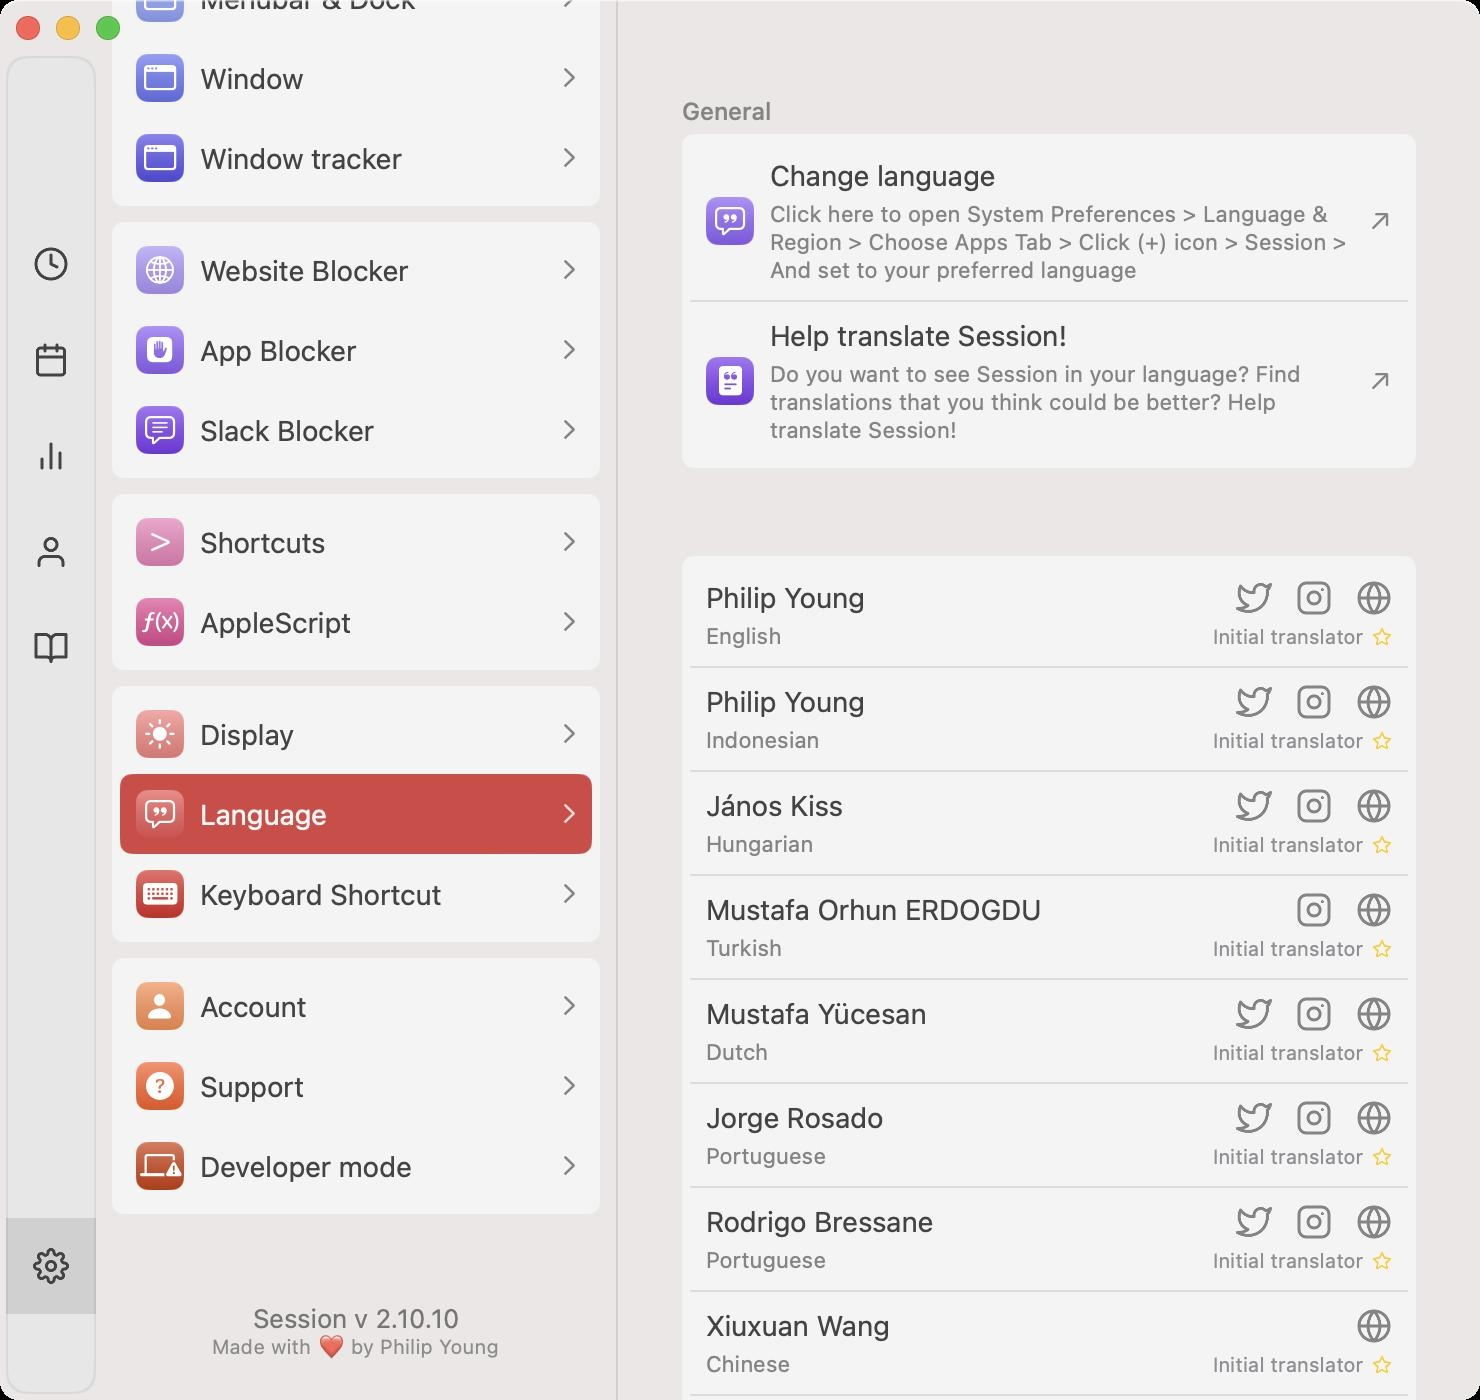
Accessibility tree:
{"name": "Session_Pomodoro_Focus_Timer", "role": "AXWindow", "description": null, "role_description": "standard window", "value": null, "position": "520.00;39.00", "size": "740;700", "children": [{"name": null, "role": "AXGroup", "description": null, "role_description": "group", "value": null, "position": "0.00;0.00", "size": "740;700", "children": [{"name": null, "role": "AXButton", "description": "Close", "role_description": "button", "value": null, "position": "392.00;-148.00", "size": "20;20", "children": []}, {"name": null, "role": "AXButton", "description": "clock", "role_description": "button", "value": null, "position": "3.00;108.00", "size": "45;48", "children": []}, {"name": null, "role": "AXButton", "description": "calendar", "role_description": "button", "value": null, "position": "3.00;156.00", "size": "45;48", "children": []}, {"name": null, "role": "AXButton", "description": "bar-chart-2", "role_description": "button", "value": null, "position": "3.00;204.00", "size": "45;48", "children": []}, {"name": null, "role": "AXButton", "description": "user", "role_description": "button", "value": null, "position": "3.00;252.00", "size": "45;48", "children": []}, {"name": null, "role": "AXButton", "description": "book-open", "role_description": "button", "value": null, "position": "3.00;300.00", "size": "45;48", "children": []}, {"name": null, "role": "AXButton", "description": "settings", "role_description": "button", "value": null, "position": "3.00;609.00", "size": "45;48", "children": []}, {"name": null, "role": "AXScrollArea", "description": null, "role_description": "scroll area", "value": null, "position": "48.00;0.00", "size": "260;700", "children": [{"name": null, "role": "AXStaticText", "description": null, "role_description": "text", "value": "294 items to sync", "position": "68.00;-299.00", "size": "116;17", "children": []}, {"name": null, "role": "AXStaticText", "description": null, "role_description": "text", "value": "May not be up to date", "position": "68.00;-278.00", "size": "115;14", "children": []}, {"name": null, "role": "AXButton", "description": "↺", "role_description": "button", "value": null, "position": "260.00;-295.50", "size": "28;28", "children": []}, {"name": null, "role": "AXButton", "description": "General", "role_description": "button", "value": null, "position": "60.00;-240.00", "size": "236;40", "children": []}, {"name": null, "role": "AXButton", "description": "Profile Settings", "role_description": "button", "value": null, "position": "60.00;-200.00", "size": "236;40", "children": []}, {"name": null, "role": "AXButton", "description": "Notification, !", "role_description": "button", "value": null, "position": "60.00;-160.00", "size": "236;43", "children": []}, {"name": null, "role": "AXButton", "description": "Background sound", "role_description": "button", "value": null, "position": "60.00;-117.00", "size": "236;40", "children": []}, {"name": null, "role": "AXButton", "description": "Calendar", "role_description": "button", "value": null, "position": "60.00;-77.00", "size": "236;40", "children": []}, {"name": null, "role": "AXButton", "description": "Menubar & Dock", "role_description": "button", "value": null, "position": "60.00;-21.00", "size": "236;40", "children": []}, {"name": null, "role": "AXButton", "description": "Window", "role_description": "button", "value": null, "position": "60.00;19.00", "size": "236;40", "children": []}, {"name": null, "role": "AXButton", "description": "Window tracker", "role_description": "button", "value": null, "position": "60.00;59.00", "size": "236;40", "children": []}, {"name": null, "role": "AXButton", "description": "Website Blocker", "role_description": "button", "value": null, "position": "60.00;115.00", "size": "236;40", "children": []}, {"name": null, "role": "AXButton", "description": "App Blocker", "role_description": "button", "value": null, "position": "60.00;155.00", "size": "236;40", "children": []}, {"name": null, "role": "AXButton", "description": "Slack Blocker", "role_description": "button", "value": null, "position": "60.00;195.00", "size": "236;40", "children": []}, {"name": null, "role": "AXButton", "description": "Shortcuts", "role_description": "button", "value": null, "position": "60.00;251.00", "size": "236;40", "children": []}, {"name": null, "role": "AXButton", "description": "AppleScript", "role_description": "button", "value": null, "position": "60.00;291.00", "size": "236;40", "children": []}, {"name": null, "role": "AXButton", "description": "Display", "role_description": "button", "value": null, "position": "60.00;347.00", "size": "236;40", "children": []}, {"name": null, "role": "AXButton", "description": "Language", "role_description": "button", "value": null, "position": "60.00;387.00", "size": "236;40", "children": []}, {"name": null, "role": "AXButton", "description": "Keyboard Shortcut", "role_description": "button", "value": null, "position": "60.00;427.00", "size": "236;40", "children": []}, {"name": null, "role": "AXButton", "description": "Account", "role_description": "button", "value": null, "position": "60.00;483.00", "size": "236;40", "children": []}, {"name": null, "role": "AXButton", "description": "Support", "role_description": "button", "value": null, "position": "60.00;523.00", "size": "236;40", "children": []}, {"name": null, "role": "AXButton", "description": "Developer mode", "role_description": "button", "value": null, "position": "60.00;563.00", "size": "236;40", "children": []}, {"name": null, "role": "AXStaticText", "description": null, "role_description": "text", "value": "Session v 2.10.10", "position": "126.25;651.00", "size": "104;16", "children": []}, {"name": null, "role": "AXStaticText", "description": null, "role_description": "text", "value": "Made with ❤️ by Philip Young", "position": "106.00;667.00", "size": "144;13", "children": []}, {"name": null, "role": "AXScrollBar", "description": null, "role_description": "scroll bar", "value": 1.0, "position": "292.00;0.00", "size": "16;700", "children": [{"name": null, "role": "AXValueIndicator", "description": null, "role_description": "value indicator", "value": 1.0, "position": "296.00;236.00", "size": "12;463", "children": []}, {"name": null, "role": "AXButton", "description": null, "role_description": "increment arrow button", "value": null, "position": "292.00;0.00", "size": "0;0", "children": []}, {"name": null, "role": "AXButton", "description": null, "role_description": "decrement arrow button", "value": null, "position": "292.00;0.00", "size": "0;0", "children": []}, {"name": null, "role": "AXButton", "description": null, "role_description": "increment page button", "value": null, "position": "296.00;699.00", "size": "12;1", "children": []}, {"name": null, "role": "AXButton", "description": null, "role_description": "decrement page button", "value": null, "position": "296.00;0.00", "size": "12;236", "children": []}]}]}, {"name": null, "role": "AXScrollArea", "description": null, "role_description": "scroll area", "value": null, "position": "309.00;0.00", "size": "431;700", "children": [{"name": null, "role": "AXStaticText", "description": null, "role_description": "text", "value": "General", "position": "341.00;48.00", "size": "45;15", "children": []}, {"name": null, "role": "AXButton", "description": "Change language, Click here to open System Preferences > Language & Region > Choose Apps Tab > Click (+) icon > Session > And set to your preferred language", "role_description": "button", "value": null, "position": "345.00;71.00", "size": "359;79", "children": []}, {"name": null, "role": "AXButton", "description": "Help translate Session!, Do you want to see Session in your language? Find translations that you think could be better? Help translate Session!", "role_description": "button", "value": null, "position": "345.00;151.00", "size": "359;79", "children": []}, {"name": null, "role": "AXStaticText", "description": null, "role_description": "text", "value": "Philip Young", "position": "353.00;290.00", "size": "80;17", "children": []}, {"name": null, "role": "AXButton", "description": "twitter", "role_description": "button", "value": null, "position": "618.00;290.00", "size": "18;18", "children": []}, {"name": null, "role": "AXButton", "description": "instagram", "role_description": "button", "value": null, "position": "648.00;290.00", "size": "18;18", "children": []}, {"name": null, "role": "AXButton", "description": "globe", "role_description": "button", "value": null, "position": "678.00;290.00", "size": "18;18", "children": []}, {"name": null, "role": "AXStaticText", "description": null, "role_description": "text", "value": "English", "position": "353.00;311.00", "size": "38;14", "children": []}, {"name": null, "role": "AXStaticText", "description": null, "role_description": "text", "value": "Initial translator", "position": "606.50;311.80", "size": "76;13", "children": []}, {"name": null, "role": "AXImage", "description": "star", "role_description": "image", "value": null, "position": "686.00;313.50", "size": "10;10", "children": []}, {"name": null, "role": "AXStaticText", "description": null, "role_description": "text", "value": "Philip Young", "position": "353.00;342.00", "size": "80;17", "children": []}, {"name": null, "role": "AXButton", "description": "twitter", "role_description": "button", "value": null, "position": "618.00;342.00", "size": "18;18", "children": []}, {"name": null, "role": "AXButton", "description": "instagram", "role_description": "button", "value": null, "position": "648.00;342.00", "size": "18;18", "children": []}, {"name": null, "role": "AXButton", "description": "globe", "role_description": "button", "value": null, "position": "678.00;342.00", "size": "18;18", "children": []}, {"name": null, "role": "AXStaticText", "description": null, "role_description": "text", "value": "Indonesian", "position": "353.00;363.00", "size": "57;14", "children": []}, {"name": null, "role": "AXStaticText", "description": null, "role_description": "text", "value": "Initial translator", "position": "606.50;363.80", "size": "76;13", "children": []}, {"name": null, "role": "AXImage", "description": "star", "role_description": "image", "value": null, "position": "686.00;365.50", "size": "10;10", "children": []}, {"name": null, "role": "AXStaticText", "description": null, "role_description": "text", "value": "János Kiss", "position": "353.00;394.00", "size": "69;17", "children": []}, {"name": null, "role": "AXButton", "description": "twitter", "role_description": "button", "value": null, "position": "618.00;394.00", "size": "18;18", "children": []}, {"name": null, "role": "AXButton", "description": "instagram", "role_description": "button", "value": null, "position": "648.00;394.00", "size": "18;18", "children": []}, {"name": null, "role": "AXButton", "description": "globe", "role_description": "button", "value": null, "position": "678.00;394.00", "size": "18;18", "children": []}, {"name": null, "role": "AXStaticText", "description": null, "role_description": "text", "value": "Hungarian", "position": "353.00;415.00", "size": "54;14", "children": []}, {"name": null, "role": "AXStaticText", "description": null, "role_description": "text", "value": "Initial translator", "position": "606.50;415.80", "size": "76;13", "children": []}, {"name": null, "role": "AXImage", "description": "star", "role_description": "image", "value": null, "position": "686.00;417.50", "size": "10;10", "children": []}, {"name": null, "role": "AXStaticText", "description": null, "role_description": "text", "value": "Mustafa Orhun ERDOGDU", "position": "353.00;446.00", "size": "168;17", "children": []}, {"name": null, "role": "AXButton", "description": "instagram", "role_description": "button", "value": null, "position": "648.00;446.00", "size": "18;18", "children": []}, {"name": null, "role": "AXButton", "description": "globe", "role_description": "button", "value": null, "position": "678.00;446.00", "size": "18;18", "children": []}, {"name": null, "role": "AXStaticText", "description": null, "role_description": "text", "value": "Turkish", "position": "353.00;467.00", "size": "38;14", "children": []}, {"name": null, "role": "AXStaticText", "description": null, "role_description": "text", "value": "Initial translator", "position": "606.50;467.80", "size": "76;13", "children": []}, {"name": null, "role": "AXImage", "description": "star", "role_description": "image", "value": null, "position": "686.00;469.50", "size": "10;10", "children": []}, {"name": null, "role": "AXStaticText", "description": null, "role_description": "text", "value": "Mustafa Yücesan", "position": "353.00;498.00", "size": "110;17", "children": []}, {"name": null, "role": "AXButton", "description": "twitter", "role_description": "button", "value": null, "position": "618.00;498.00", "size": "18;18", "children": []}, {"name": null, "role": "AXButton", "description": "instagram", "role_description": "button", "value": null, "position": "648.00;498.00", "size": "18;18", "children": []}, {"name": null, "role": "AXButton", "description": "globe", "role_description": "button", "value": null, "position": "678.00;498.00", "size": "18;18", "children": []}, {"name": null, "role": "AXStaticText", "description": null, "role_description": "text", "value": "Dutch", "position": "353.00;519.00", "size": "32;14", "children": []}, {"name": null, "role": "AXStaticText", "description": null, "role_description": "text", "value": "Initial translator", "position": "606.50;519.80", "size": "76;13", "children": []}, {"name": null, "role": "AXImage", "description": "star", "role_description": "image", "value": null, "position": "686.00;521.50", "size": "10;10", "children": []}, {"name": null, "role": "AXStaticText", "description": null, "role_description": "text", "value": "Jorge Rosado", "position": "353.00;550.00", "size": "89;17", "children": []}, {"name": null, "role": "AXButton", "description": "twitter", "role_description": "button", "value": null, "position": "618.00;550.00", "size": "18;18", "children": []}, {"name": null, "role": "AXButton", "description": "instagram", "role_description": "button", "value": null, "position": "648.00;550.00", "size": "18;18", "children": []}, {"name": null, "role": "AXButton", "description": "globe", "role_description": "button", "value": null, "position": "678.00;550.00", "size": "18;18", "children": []}, {"name": null, "role": "AXStaticText", "description": null, "role_description": "text", "value": "Portuguese", "position": "353.00;571.00", "size": "60;14", "children": []}, {"name": null, "role": "AXStaticText", "description": null, "role_description": "text", "value": "Initial translator", "position": "606.50;571.80", "size": "76;13", "children": []}, {"name": null, "role": "AXImage", "description": "star", "role_description": "image", "value": null, "position": "686.00;573.50", "size": "10;10", "children": []}, {"name": null, "role": "AXStaticText", "description": null, "role_description": "text", "value": "Rodrigo Bressane", "position": "353.00;602.00", "size": "114;17", "children": []}, {"name": null, "role": "AXButton", "description": "twitter", "role_description": "button", "value": null, "position": "618.00;602.00", "size": "18;18", "children": []}, {"name": null, "role": "AXButton", "description": "instagram", "role_description": "button", "value": null, "position": "648.00;602.00", "size": "18;18", "children": []}, {"name": null, "role": "AXButton", "description": "globe", "role_description": "button", "value": null, "position": "678.00;602.00", "size": "18;18", "children": []}, {"name": null, "role": "AXStaticText", "description": null, "role_description": "text", "value": "Portuguese", "position": "353.00;623.00", "size": "60;14", "children": []}, {"name": null, "role": "AXStaticText", "description": null, "role_description": "text", "value": "Initial translator", "position": "606.50;623.80", "size": "76;13", "children": []}, {"name": null, "role": "AXImage", "description": "star", "role_description": "image", "value": null, "position": "686.00;625.50", "size": "10;10", "children": []}, {"name": null, "role": "AXStaticText", "description": null, "role_description": "text", "value": "Xiuxuan Wang", "position": "353.00;654.00", "size": "92;17", "children": []}, {"name": null, "role": "AXButton", "description": "globe", "role_description": "button", "value": null, "position": "678.00;654.00", "size": "18;18", "children": []}, {"name": null, "role": "AXStaticText", "description": null, "role_description": "text", "value": "Chinese", "position": "353.00;675.00", "size": "42;14", "children": []}, {"name": null, "role": "AXStaticText", "description": null, "role_description": "text", "value": "Initial translator", "position": "606.50;675.80", "size": "76;13", "children": []}, {"name": null, "role": "AXImage", "description": "star", "role_description": "image", "value": null, "position": "686.00;677.50", "size": "10;10", "children": []}, {"name": null, "role": "AXStaticText", "description": null, "role_description": "text", "value": "Tan Ya", "position": "353.00;706.00", "size": "42;17", "children": []}, {"name": null, "role": "AXButton", "description": "twitter", "role_description": "button", "value": null, "position": "618.00;706.00", "size": "18;18", "children": []}, {"name": null, "role": "AXButton", "description": "instagram", "role_description": "button", "value": null, "position": "648.00;706.00", "size": "18;18", "children": []}, {"name": null, "role": "AXButton", "description": "globe", "role_description": "button", "value": null, "position": "678.00;706.00", "size": "18;18", "children": []}, {"name": null, "role": "AXStaticText", "description": null, "role_description": "text", "value": "Chinese", "position": "353.00;727.00", "size": "42;14", "children": []}, {"name": null, "role": "AXStaticText", "description": null, "role_description": "text", "value": "Initial translator", "position": "606.50;727.80", "size": "76;13", "children": []}, {"name": null, "role": "AXImage", "description": "star", "role_description": "image", "value": null, "position": "686.00;729.50", "size": "10;10", "children": []}, {"name": null, "role": "AXStaticText", "description": null, "role_description": "text", "value": "Pang-Chih, LIU", "position": "353.00;758.00", "size": "98;17", "children": []}, {"name": null, "role": "AXButton", "description": "globe", "role_description": "button", "value": null, "position": "678.00;758.00", "size": "18;18", "children": []}, {"name": null, "role": "AXStaticText", "description": null, "role_description": "text", "value": "Chinese", "position": "353.00;779.00", "size": "42;14", "children": []}, {"name": null, "role": "AXStaticText", "description": null, "role_description": "text", "value": "Initial translator", "position": "606.50;779.80", "size": "76;13", "children": []}, {"name": null, "role": "AXImage", "description": "star", "role_description": "image", "value": null, "position": "686.00;781.50", "size": "10;10", "children": []}, {"name": null, "role": "AXStaticText", "description": null, "role_description": "text", "value": "Luca Pipolo", "position": "353.00;810.00", "size": "75;17", "children": []}, {"name": null, "role": "AXButton", "description": "twitter", "role_description": "button", "value": null, "position": "648.00;810.00", "size": "18;18", "children": []}, {"name": null, "role": "AXButton", "description": "globe", "role_description": "button", "value": null, "position": "678.00;810.00", "size": "18;18", "children": []}, {"name": null, "role": "AXStaticText", "description": null, "role_description": "text", "value": "Italian", "position": "353.00;831.00", "size": "32;14", "children": []}, {"name": null, "role": "AXStaticText", "description": null, "role_description": "text", "value": "Initial translator", "position": "606.50;831.80", "size": "76;13", "children": []}, {"name": null, "role": "AXImage", "description": "star", "role_description": "image", "value": null, "position": "686.00;833.50", "size": "10;10", "children": []}, {"name": null, "role": "AXStaticText", "description": null, "role_description": "text", "value": "Simone Lorusso", "position": "353.00;862.00", "size": "104;17", "children": []}, {"name": null, "role": "AXButton", "description": "twitter", "role_description": "button", "value": null, "position": "648.00;870.50", "size": "18;18", "children": []}, {"name": null, "role": "AXButton", "description": "instagram", "role_description": "button", "value": null, "position": "678.00;870.50", "size": "18;18", "children": []}, {"name": null, "role": "AXStaticText", "description": null, "role_description": "text", "value": "Italian", "position": "353.00;883.00", "size": "32;14", "children": []}, {"name": null, "role": "AXStaticText", "description": null, "role_description": "text", "value": "Darren Coh", "position": "353.00;914.00", "size": "74;17", "children": []}, {"name": null, "role": "AXButton", "description": "twitter", "role_description": "button", "value": null, "position": "678.00;914.00", "size": "18;18", "children": []}, {"name": null, "role": "AXStaticText", "description": null, "role_description": "text", "value": "French", "position": "353.00;935.00", "size": "36;14", "children": []}, {"name": null, "role": "AXStaticText", "description": null, "role_description": "text", "value": "Initial translator", "position": "606.50;935.80", "size": "76;13", "children": []}, {"name": null, "role": "AXImage", "description": "star", "role_description": "image", "value": null, "position": "686.00;937.50", "size": "10;10", "children": []}, {"name": null, "role": "AXStaticText", "description": null, "role_description": "text", "value": "Leo Mehlig", "position": "353.00;966.00", "size": "70;17", "children": []}, {"name": null, "role": "AXButton", "description": "twitter", "role_description": "button", "value": null, "position": "648.00;966.00", "size": "18;18", "children": []}, {"name": null, "role": "AXButton", "description": "globe", "role_description": "button", "value": null, "position": "678.00;966.00", "size": "18;18", "children": []}, {"name": null, "role": "AXStaticText", "description": null, "role_description": "text", "value": "German", "position": "353.00;987.00", "size": "42;14", "children": []}, {"name": null, "role": "AXStaticText", "description": null, "role_description": "text", "value": "Initial translator", "position": "606.50;987.80", "size": "76;13", "children": []}, {"name": null, "role": "AXImage", "description": "star", "role_description": "image", "value": null, "position": "686.00;989.50", "size": "10;10", "children": []}, {"name": null, "role": "AXStaticText", "description": null, "role_description": "text", "value": "Marvin Haschker", "position": "353.00;1018.00", "size": "108;17", "children": []}, {"name": null, "role": "AXButton", "description": "globe", "role_description": "button", "value": null, "position": "678.00;1018.00", "size": "18;18", "children": []}, {"name": null, "role": "AXStaticText", "description": null, "role_description": "text", "value": "German", "position": "353.00;1039.00", "size": "42;14", "children": []}, {"name": null, "role": "AXStaticText", "description": null, "role_description": "text", "value": "Initial translator", "position": "606.50;1039.80", "size": "76;13", "children": []}, {"name": null, "role": "AXImage", "description": "star", "role_description": "image", "value": null, "position": "686.00;1041.50", "size": "10;10", "children": []}, {"name": null, "role": "AXStaticText", "description": null, "role_description": "text", "value": "BhEaN", "position": "353.00;1070.00", "size": "44;17", "children": []}, {"name": null, "role": "AXButton", "description": "globe", "role_description": "button", "value": null, "position": "678.00;1070.00", "size": "18;18", "children": []}, {"name": null, "role": "AXStaticText", "description": null, "role_description": "text", "value": "Spanish", "position": "353.00;1091.00", "size": "42;14", "children": []}, {"name": null, "role": "AXStaticText", "description": null, "role_description": "text", "value": "Initial translator", "position": "606.50;1091.80", "size": "76;13", "children": []}, {"name": null, "role": "AXImage", "description": "star", "role_description": "image", "value": null, "position": "686.00;1093.50", "size": "10;10", "children": []}, {"name": null, "role": "AXStaticText", "description": null, "role_description": "text", "value": "Gaspar Reyes Póndigo", "position": "353.00;1122.00", "size": "146;17", "children": []}, {"name": null, "role": "AXStaticText", "description": null, "role_description": "text", "value": "Spanish", "position": "353.00;1143.00", "size": "42;14", "children": []}, {"name": null, "role": "AXStaticText", "description": null, "role_description": "text", "value": "BK Choi (최병기)", "position": "353.00;1174.00", "size": "102;17", "children": []}, {"name": null, "role": "AXButton", "description": "instagram", "role_description": "button", "value": null, "position": "648.00;1174.00", "size": "18;18", "children": []}, {"name": null, "role": "AXButton", "description": "globe", "role_description": "button", "value": null, "position": "678.00;1174.00", "size": "18;18", "children": []}, {"name": null, "role": "AXStaticText", "description": null, "role_description": "text", "value": "Korean", "position": "353.00;1195.00", "size": "37;14", "children": []}, {"name": null, "role": "AXStaticText", "description": null, "role_description": "text", "value": "Initial translator", "position": "606.50;1195.80", "size": "76;13", "children": []}, {"name": null, "role": "AXImage", "description": "star", "role_description": "image", "value": null, "position": "686.00;1197.50", "size": "10;10", "children": []}, {"name": null, "role": "AXStaticText", "description": null, "role_description": "text", "value": "Yongseok Paul Soh", "position": "353.00;1226.00", "size": "123;17", "children": []}, {"name": null, "role": "AXStaticText", "description": null, "role_description": "text", "value": "Initial translator", "position": "606.50;1237.00", "size": "76;13", "children": []}, {"name": null, "role": "AXImage", "description": "star", "role_description": "image", "value": null, "position": "686.00;1238.50", "size": "10;10", "children": []}, {"name": null, "role": "AXStaticText", "description": null, "role_description": "text", "value": "Korean", "position": "353.00;1247.00", "size": "37;14", "children": []}, {"name": null, "role": "AXStaticText", "description": null, "role_description": "text", "value": "Jeff Chapman", "position": "353.00;1278.00", "size": "90;17", "children": []}, {"name": null, "role": "AXButton", "description": "twitter", "role_description": "button", "value": null, "position": "648.00;1278.00", "size": "18;18", "children": []}, {"name": null, "role": "AXButton", "description": "globe", "role_description": "button", "value": null, "position": "678.00;1278.00", "size": "18;18", "children": []}, {"name": null, "role": "AXStaticText", "description": null, "role_description": "text", "value": "Japanese", "position": "353.00;1299.00", "size": "50;14", "children": []}, {"name": null, "role": "AXStaticText", "description": null, "role_description": "text", "value": "Initial translator", "position": "606.50;1299.80", "size": "76;13", "children": []}, {"name": null, "role": "AXImage", "description": "star", "role_description": "image", "value": null, "position": "686.00;1301.50", "size": "10;10", "children": []}, {"name": null, "role": "AXStaticText", "description": null, "role_description": "text", "value": "Codingalone", "position": "353.00;1330.00", "size": "82;17", "children": []}, {"name": null, "role": "AXButton", "description": "twitter", "role_description": "button", "value": null, "position": "648.00;1330.00", "size": "18;18", "children": []}, {"name": null, "role": "AXButton", "description": "globe", "role_description": "button", "value": null, "position": "678.00;1330.00", "size": "18;18", "children": []}, {"name": null, "role": "AXStaticText", "description": null, "role_description": "text", "value": "Japanese", "position": "353.00;1351.00", "size": "50;14", "children": []}, {"name": null, "role": "AXStaticText", "description": null, "role_description": "text", "value": "Initial translator", "position": "606.50;1351.80", "size": "76;13", "children": []}, {"name": null, "role": "AXImage", "description": "star", "role_description": "image", "value": null, "position": "686.00;1353.50", "size": "10;10", "children": []}, {"name": null, "role": "AXStaticText", "description": null, "role_description": "text", "value": "Anthony Fomin", "position": "353.00;1382.00", "size": "97;17", "children": []}, {"name": null, "role": "AXButton", "description": "twitter", "role_description": "button", "value": null, "position": "648.00;1382.00", "size": "18;18", "children": []}, {"name": null, "role": "AXButton", "description": "globe", "role_description": "button", "value": null, "position": "678.00;1382.00", "size": "18;18", "children": []}, {"name": null, "role": "AXStaticText", "description": null, "role_description": "text", "value": "Russian", "position": "353.00;1403.00", "size": "41;14", "children": []}, {"name": null, "role": "AXStaticText", "description": null, "role_description": "text", "value": "Initial translator", "position": "606.50;1403.80", "size": "76;13", "children": []}, {"name": null, "role": "AXImage", "description": "star", "role_description": "image", "value": null, "position": "686.00;1405.50", "size": "10;10", "children": []}, {"name": null, "role": "AXStaticText", "description": null, "role_description": "text", "value": "Andrii Sabinich", "position": "353.00;1434.00", "size": "97;17", "children": []}, {"name": null, "role": "AXStaticText", "description": null, "role_description": "text", "value": "Initial translator", "position": "606.50;1445.00", "size": "76;13", "children": []}, {"name": null, "role": "AXImage", "description": "star", "role_description": "image", "value": null, "position": "686.00;1446.50", "size": "10;10", "children": []}, {"name": null, "role": "AXStaticText", "description": null, "role_description": "text", "value": "Ukrainian", "position": "353.00;1455.00", "size": "50;14", "children": []}, {"name": null, "role": "AXStaticText", "description": null, "role_description": "text", "value": "Adam Jurkiewicz", "position": "353.00;1486.00", "size": "109;17", "children": []}, {"name": null, "role": "AXStaticText", "description": null, "role_description": "text", "value": "Initial translator", "position": "606.50;1497.00", "size": "76;13", "children": []}, {"name": null, "role": "AXImage", "description": "star", "role_description": "image", "value": null, "position": "686.00;1498.50", "size": "10;10", "children": []}, {"name": null, "role": "AXStaticText", "description": null, "role_description": "text", "value": "Polish", "position": "353.00;1507.00", "size": "32;14", "children": []}, {"name": null, "role": "AXStaticText", "description": null, "role_description": "text", "value": "Jordi Soler", "position": "353.00;1538.00", "size": "70;17", "children": []}, {"name": null, "role": "AXButton", "description": "twitter", "role_description": "button", "value": null, "position": "678.00;1538.00", "size": "18;18", "children": []}, {"name": null, "role": "AXStaticText", "description": null, "role_description": "text", "value": "Catalan", "position": "353.00;1559.00", "size": "40;14", "children": []}, {"name": null, "role": "AXStaticText", "description": null, "role_description": "text", "value": "Initial translator", "position": "606.50;1559.80", "size": "76;13", "children": []}, {"name": null, "role": "AXImage", "description": "star", "role_description": "image", "value": null, "position": "686.00;1561.50", "size": "10;10", "children": []}, {"name": null, "role": "AXStaticText", "description": null, "role_description": "text", "value": "George A. P. Sekkelsten", "position": "353.00;1590.00", "size": "154;17", "children": []}, {"name": null, "role": "AXButton", "description": "instagram", "role_description": "button", "value": null, "position": "678.00;1590.00", "size": "18;18", "children": []}, {"name": null, "role": "AXStaticText", "description": null, "role_description": "text", "value": "Norwegian Bokmål", "position": "353.00;1611.00", "size": "98;14", "children": []}, {"name": null, "role": "AXStaticText", "description": null, "role_description": "text", "value": "Initial translator", "position": "606.50;1611.80", "size": "76;13", "children": []}, {"name": null, "role": "AXImage", "description": "star", "role_description": "image", "value": null, "position": "686.00;1613.50", "size": "10;10", "children": []}, {"name": null, "role": "AXStaticText", "description": null, "role_description": "text", "value": "Sara Shimasué", "position": "353.00;1642.00", "size": "96;17", "children": []}, {"name": null, "role": "AXButton", "description": "instagram", "role_description": "button", "value": null, "position": "648.00;1642.00", "size": "18;18", "children": []}, {"name": null, "role": "AXButton", "description": "globe", "role_description": "button", "value": null, "position": "678.00;1642.00", "size": "18;18", "children": []}, {"name": null, "role": "AXStaticText", "description": null, "role_description": "text", "value": "Swedish", "position": "353.00;1663.00", "size": "44;14", "children": []}, {"name": null, "role": "AXStaticText", "description": null, "role_description": "text", "value": "Initial translator", "position": "606.50;1663.80", "size": "76;13", "children": []}, {"name": null, "role": "AXImage", "description": "star", "role_description": "image", "value": null, "position": "686.00;1665.50", "size": "10;10", "children": []}, {"name": null, "role": "AXStaticText", "description": null, "role_description": "text", "value": "Aliaksei Kalanitski", "position": "353.00;1694.00", "size": "114;17", "children": []}, {"name": null, "role": "AXButton", "description": "globe", "role_description": "button", "value": null, "position": "678.00;1694.00", "size": "18;18", "children": []}, {"name": null, "role": "AXStaticText", "description": null, "role_description": "text", "value": "Belarusian", "position": "353.00;1715.00", "size": "55;14", "children": []}, {"name": null, "role": "AXStaticText", "description": null, "role_description": "text", "value": "Initial translator", "position": "606.50;1715.80", "size": "76;13", "children": []}, {"name": null, "role": "AXImage", "description": "star", "role_description": "image", "value": null, "position": "686.00;1717.50", "size": "10;10", "children": []}, {"name": null, "role": "AXScrollBar", "description": null, "role_description": "scroll bar", "value": 0.0, "position": "724.00;0.00", "size": "16;700", "children": [{"name": null, "role": "AXValueIndicator", "description": null, "role_description": "value indicator", "value": 0.0, "position": "728.00;1.00", "size": "12;273", "children": []}, {"name": null, "role": "AXButton", "description": null, "role_description": "increment arrow button", "value": null, "position": "724.00;0.00", "size": "0;0", "children": []}, {"name": null, "role": "AXButton", "description": null, "role_description": "decrement arrow button", "value": null, "position": "724.00;0.00", "size": "0;0", "children": []}, {"name": null, "role": "AXButton", "description": null, "role_description": "increment page button", "value": null, "position": "728.00;274.50", "size": "12;426", "children": []}, {"name": null, "role": "AXButton", "description": null, "role_description": "decrement page button", "value": null, "position": "728.00;0.00", "size": "12;1", "children": []}]}]}]}, {"name": null, "role": "AXButton", "description": null, "role_description": "close button", "value": null, "position": "7.00;6.00", "size": "14;16", "children": []}, {"name": null, "role": "AXButton", "description": null, "role_description": "full screen button", "value": null, "position": "47.00;6.00", "size": "14;16", "children": [{"name": null, "role": "AXGroup", "description": null, "role_description": "group", "value": null, "position": "47.00;6.00", "size": "14;16", "children": [{"name": null, "role": "AXGroup", "description": null, "role_description": "group", "value": null, "position": "47.00;6.00", "size": "14;16", "children": []}]}]}, {"name": null, "role": "AXButton", "description": null, "role_description": "minimize button", "value": null, "position": "27.00;6.00", "size": "14;16", "children": []}]}